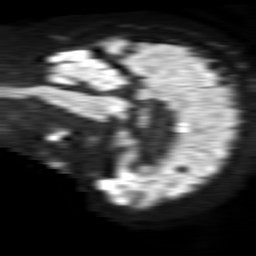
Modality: TRACE
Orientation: sagittal
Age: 76
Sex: female
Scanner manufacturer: philips
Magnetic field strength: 1.5 T
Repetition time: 4.6 s
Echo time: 0.08631 s